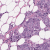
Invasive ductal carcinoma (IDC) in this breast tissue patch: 1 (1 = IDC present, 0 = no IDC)